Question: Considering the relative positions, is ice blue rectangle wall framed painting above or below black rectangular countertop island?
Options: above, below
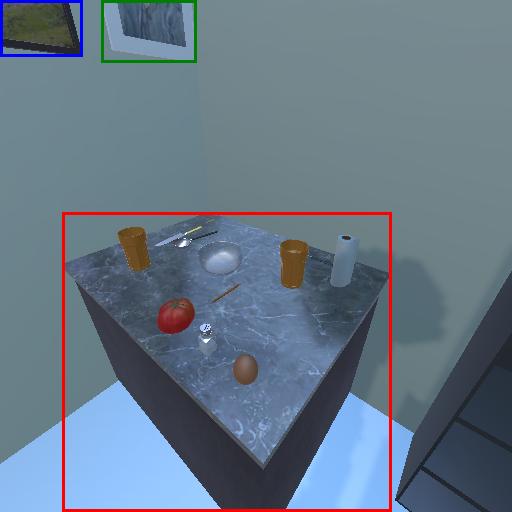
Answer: above